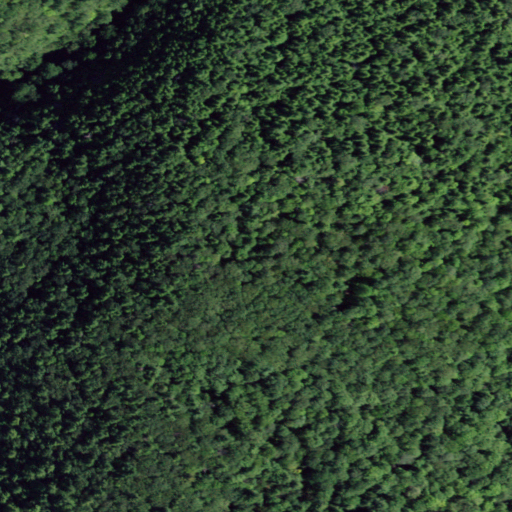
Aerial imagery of mountain in New York named Orebed Hill containing deciduous forest, evergreen forest, mixed forest, and open water